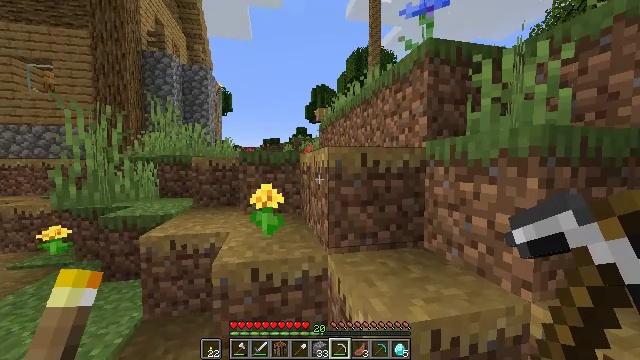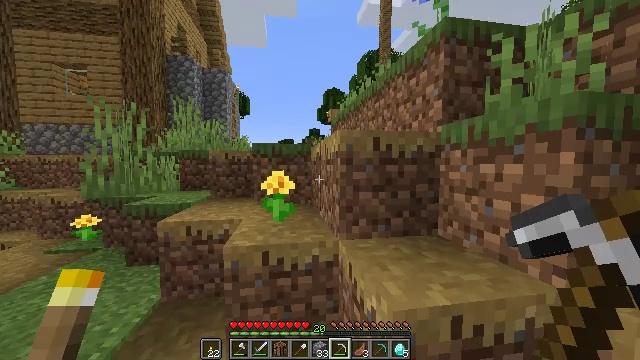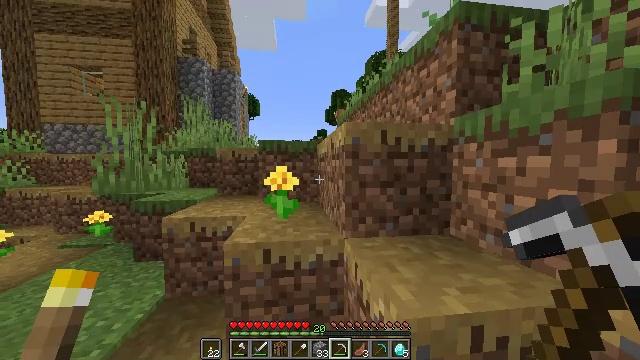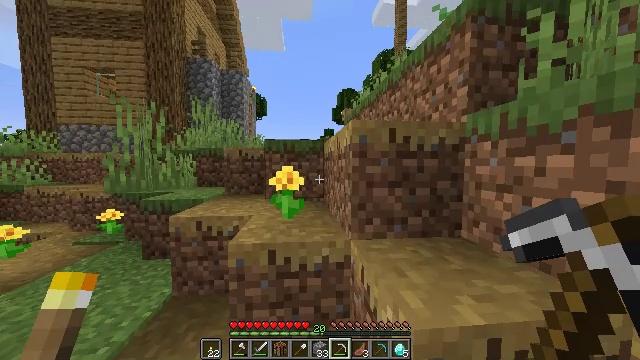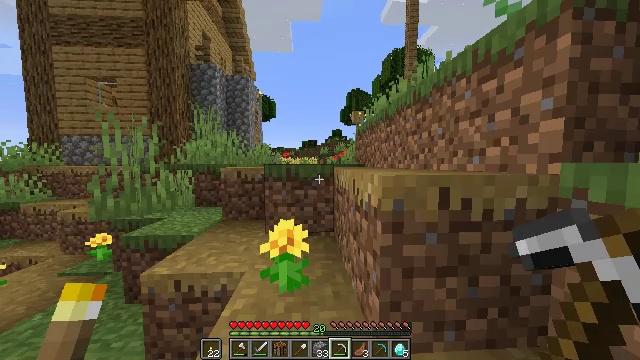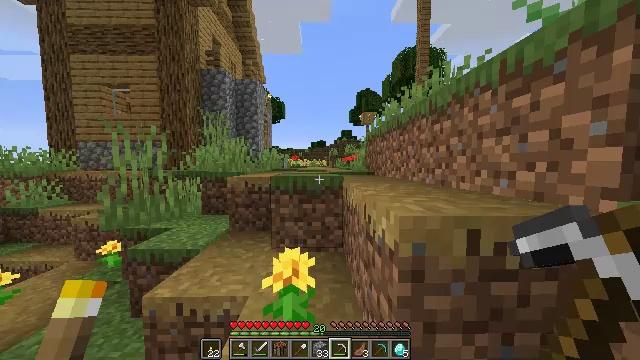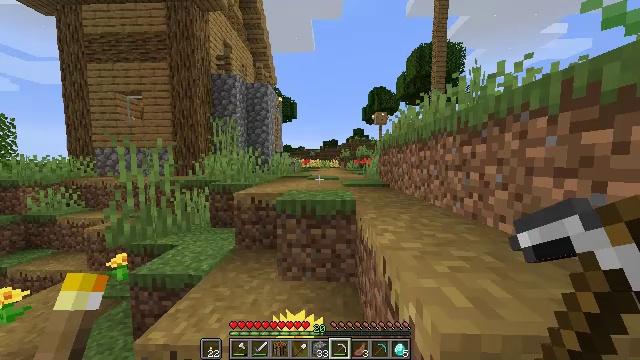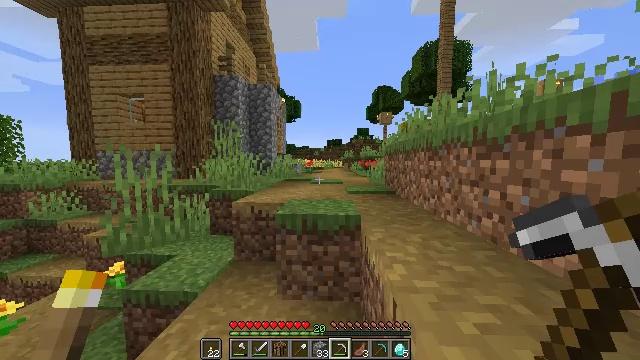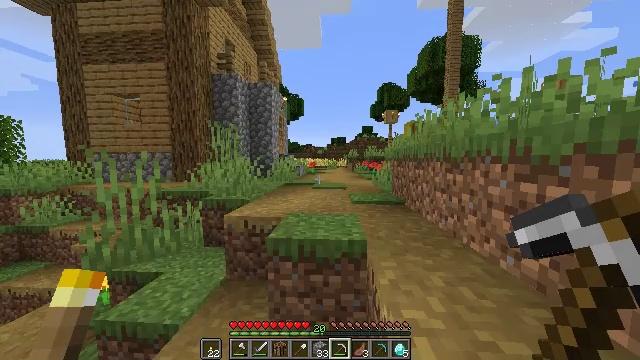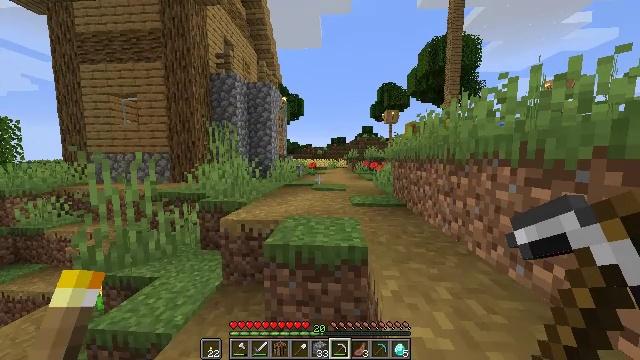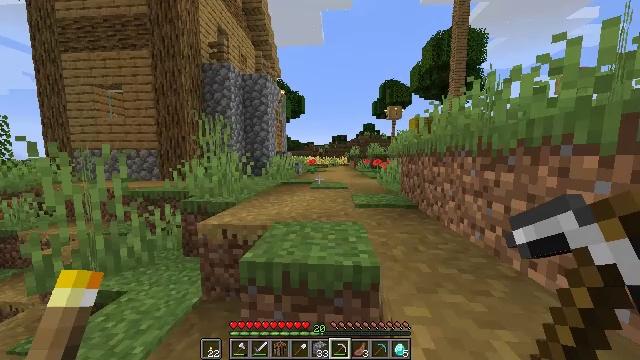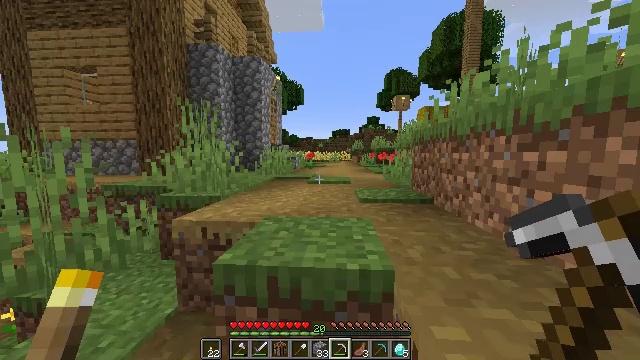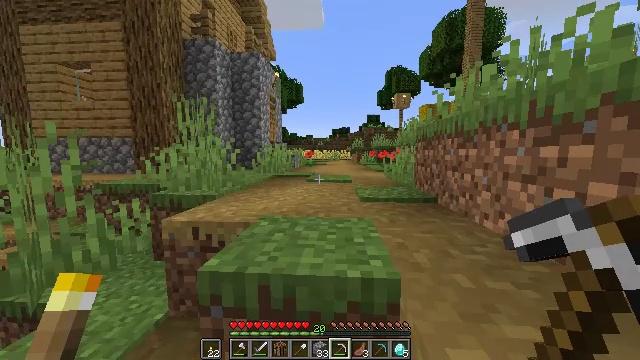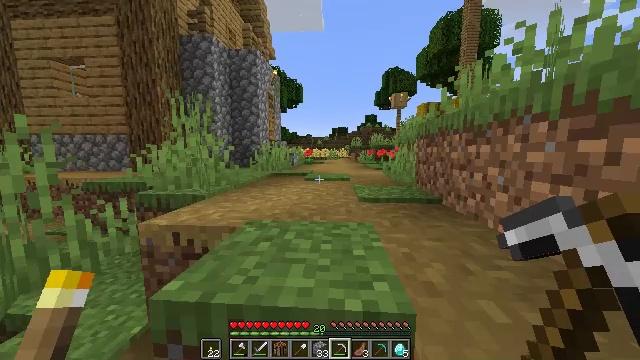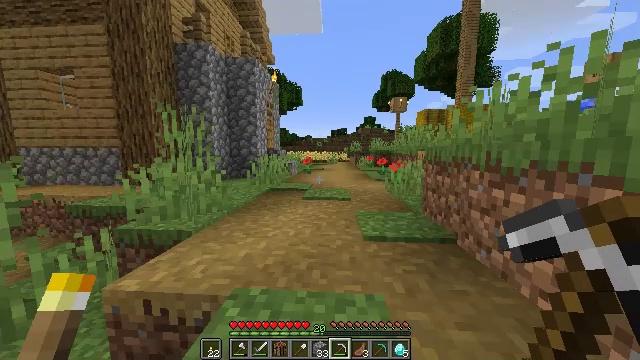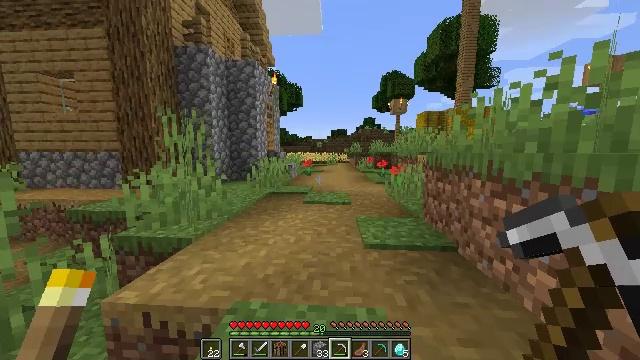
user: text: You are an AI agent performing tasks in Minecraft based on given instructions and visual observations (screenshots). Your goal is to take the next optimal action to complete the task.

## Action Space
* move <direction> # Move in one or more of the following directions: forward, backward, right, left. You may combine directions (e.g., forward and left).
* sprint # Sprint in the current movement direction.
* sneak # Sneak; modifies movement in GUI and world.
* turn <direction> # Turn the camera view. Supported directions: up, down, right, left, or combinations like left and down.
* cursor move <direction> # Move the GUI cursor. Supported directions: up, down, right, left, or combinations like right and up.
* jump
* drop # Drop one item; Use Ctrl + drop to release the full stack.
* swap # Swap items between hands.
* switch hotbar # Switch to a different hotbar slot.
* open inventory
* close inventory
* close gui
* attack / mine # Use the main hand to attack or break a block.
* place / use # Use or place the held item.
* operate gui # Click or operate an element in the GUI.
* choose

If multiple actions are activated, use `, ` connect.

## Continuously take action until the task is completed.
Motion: motion action
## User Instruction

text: Mine the blast furnace.
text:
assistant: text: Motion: move forward, sprint, turn left, jump
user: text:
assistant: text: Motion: move forward, sprint, turn left, jump
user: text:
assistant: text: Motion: move forward, sprint, turn left, jump
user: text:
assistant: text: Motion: move forward, sprint, turn left, jump
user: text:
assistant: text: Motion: move forward, sprint, turn left, jump
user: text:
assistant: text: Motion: move forward, sprint, turn left, jump
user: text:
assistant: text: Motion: move forward, sprint, turn left, jump
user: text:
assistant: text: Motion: move forward, sprint, turn left, jump
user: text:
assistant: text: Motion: move forward, sprint, jump
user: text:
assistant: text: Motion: move forward, sprint, jump
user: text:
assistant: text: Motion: move forward, sprint, jump
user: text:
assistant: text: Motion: move forward, sprint, jump
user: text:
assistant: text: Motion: move forward, sprint, jump
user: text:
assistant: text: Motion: move forward, sprint, jump
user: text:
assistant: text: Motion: move forward, sprint, jump
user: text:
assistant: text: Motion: move forward, sprint, jump
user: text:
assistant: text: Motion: move forward, sprint, turn left, jump
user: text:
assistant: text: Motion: move forward, sprint, turn left, jump
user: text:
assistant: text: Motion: move forward, sprint, turn left and down, jump
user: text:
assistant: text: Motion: move forward, sprint, turn left, jump
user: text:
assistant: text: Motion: move forward, sprint, turn left, jump
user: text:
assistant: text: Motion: move forward, sprint, turn left, jump
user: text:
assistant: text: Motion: move forward, sprint, turn left, jump
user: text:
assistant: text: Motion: move forward, sprint, jump
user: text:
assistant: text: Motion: move forward, sprint, turn left, jump
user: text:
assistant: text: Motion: move forward, sprint, turn left, jump
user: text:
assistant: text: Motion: move forward, sprint, turn left, jump
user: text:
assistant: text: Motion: move forward, sprint, jump
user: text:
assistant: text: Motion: move forward, sprint, jump
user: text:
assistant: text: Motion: move forward, sprint, jump